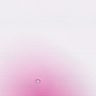
Metastatic tissue present: no